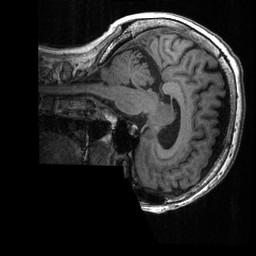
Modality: T1w
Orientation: sagittal
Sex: female
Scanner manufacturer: ge
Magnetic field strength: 3 T
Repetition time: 0.0064 s
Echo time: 0.00281 s